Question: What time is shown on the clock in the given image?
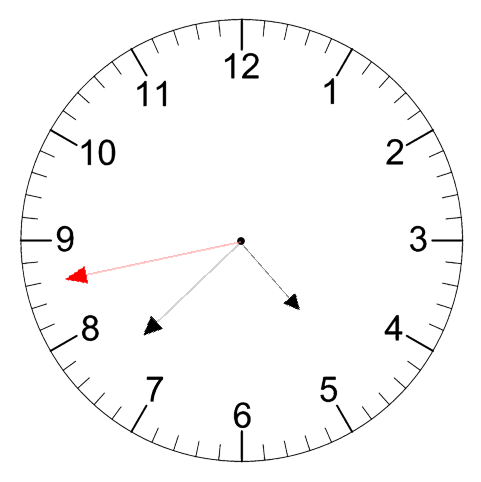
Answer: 04:37:43